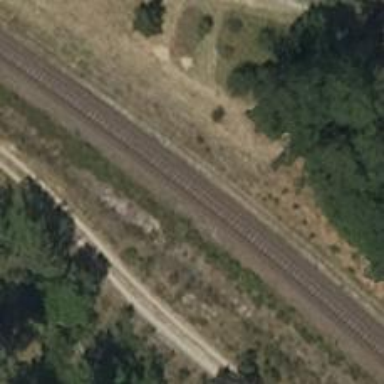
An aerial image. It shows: Railway signal.